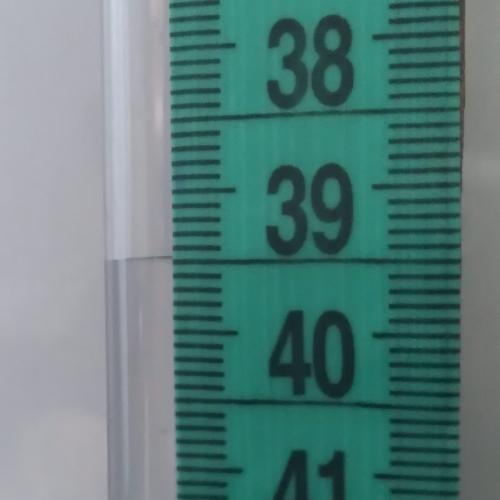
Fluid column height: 39.5 cm